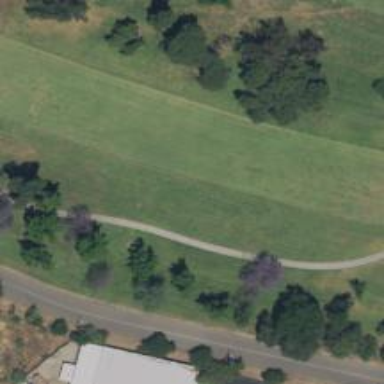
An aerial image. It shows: Service road designated as golf cart path.